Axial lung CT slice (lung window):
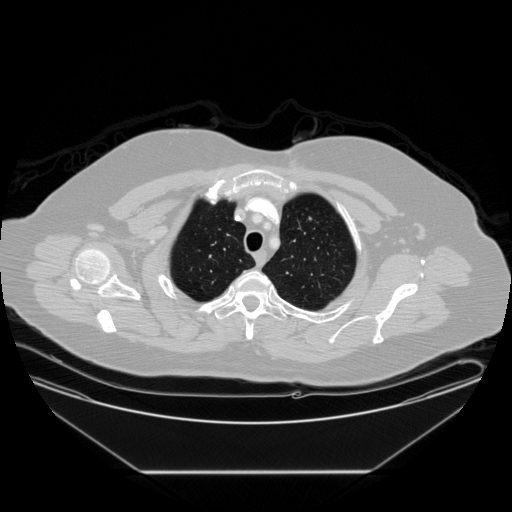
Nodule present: yes
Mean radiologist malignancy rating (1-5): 2.75